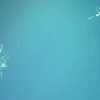
Label: water